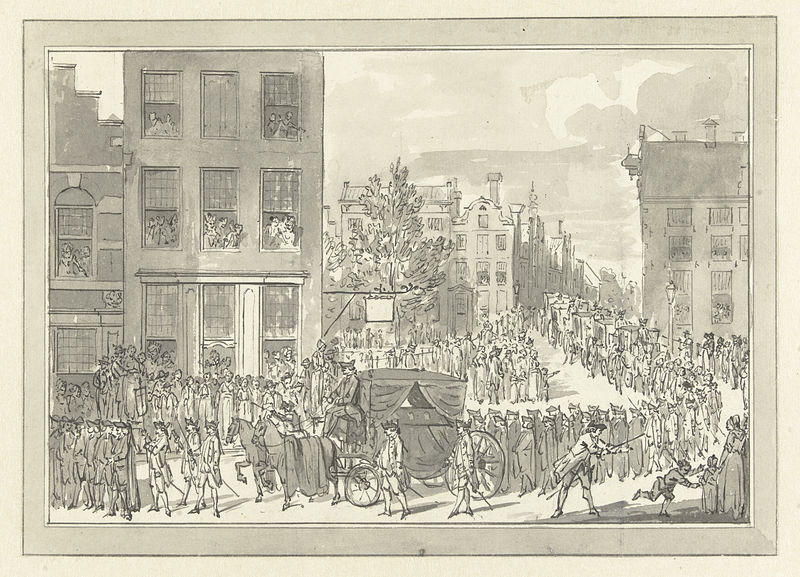
Titel: Lijkstatie van Wolter Jan Gerrit baron Bentinck te Amsterdam, 28 Augustus 1781
Künstler: Jacobus Buys
Standort: Amsterdam
Institution: Rijksmuseum
Schlagwörter: himmel, menschen, fenster, strasse, zeichnung, gebäude, haus, leute, menge, häuser, pferd, pferde, bogen, gasse, kutsche, könig, papst, soldaten, tusche, schwarzweiß, soldat, volk, beerdigung, prozession, umzug, festzug, kardinäle, pferdekutsche, menschen volk